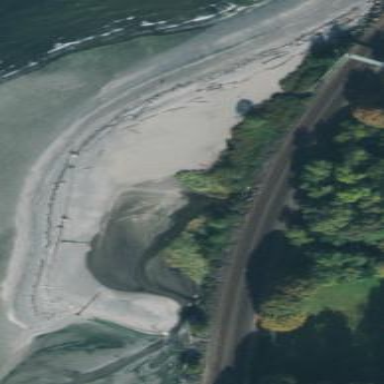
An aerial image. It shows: Picturesque beach with pebblestone surface.